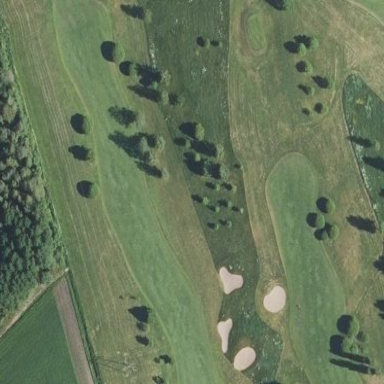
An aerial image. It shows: Grassy area designated as golf fairway.